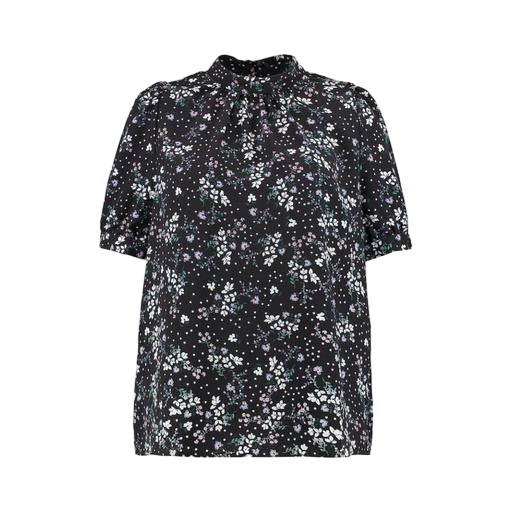
black plus size printed t-shirt only macy, black pussy-bow floral-print blouse, floral short-sleeved shirt, white background